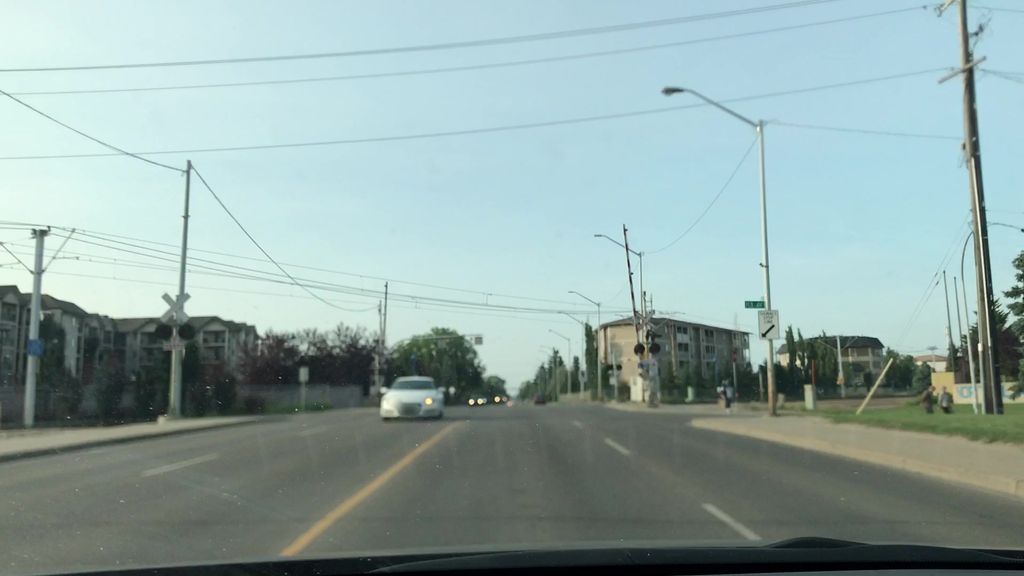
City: edmonton